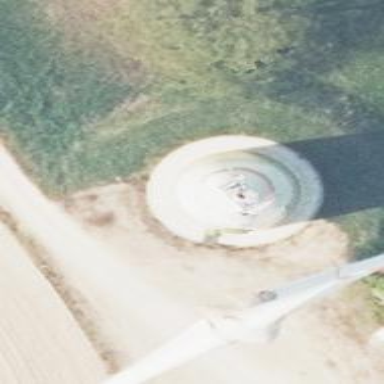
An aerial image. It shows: Wind generator in the form of horizontal axis wind turbine.